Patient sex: M
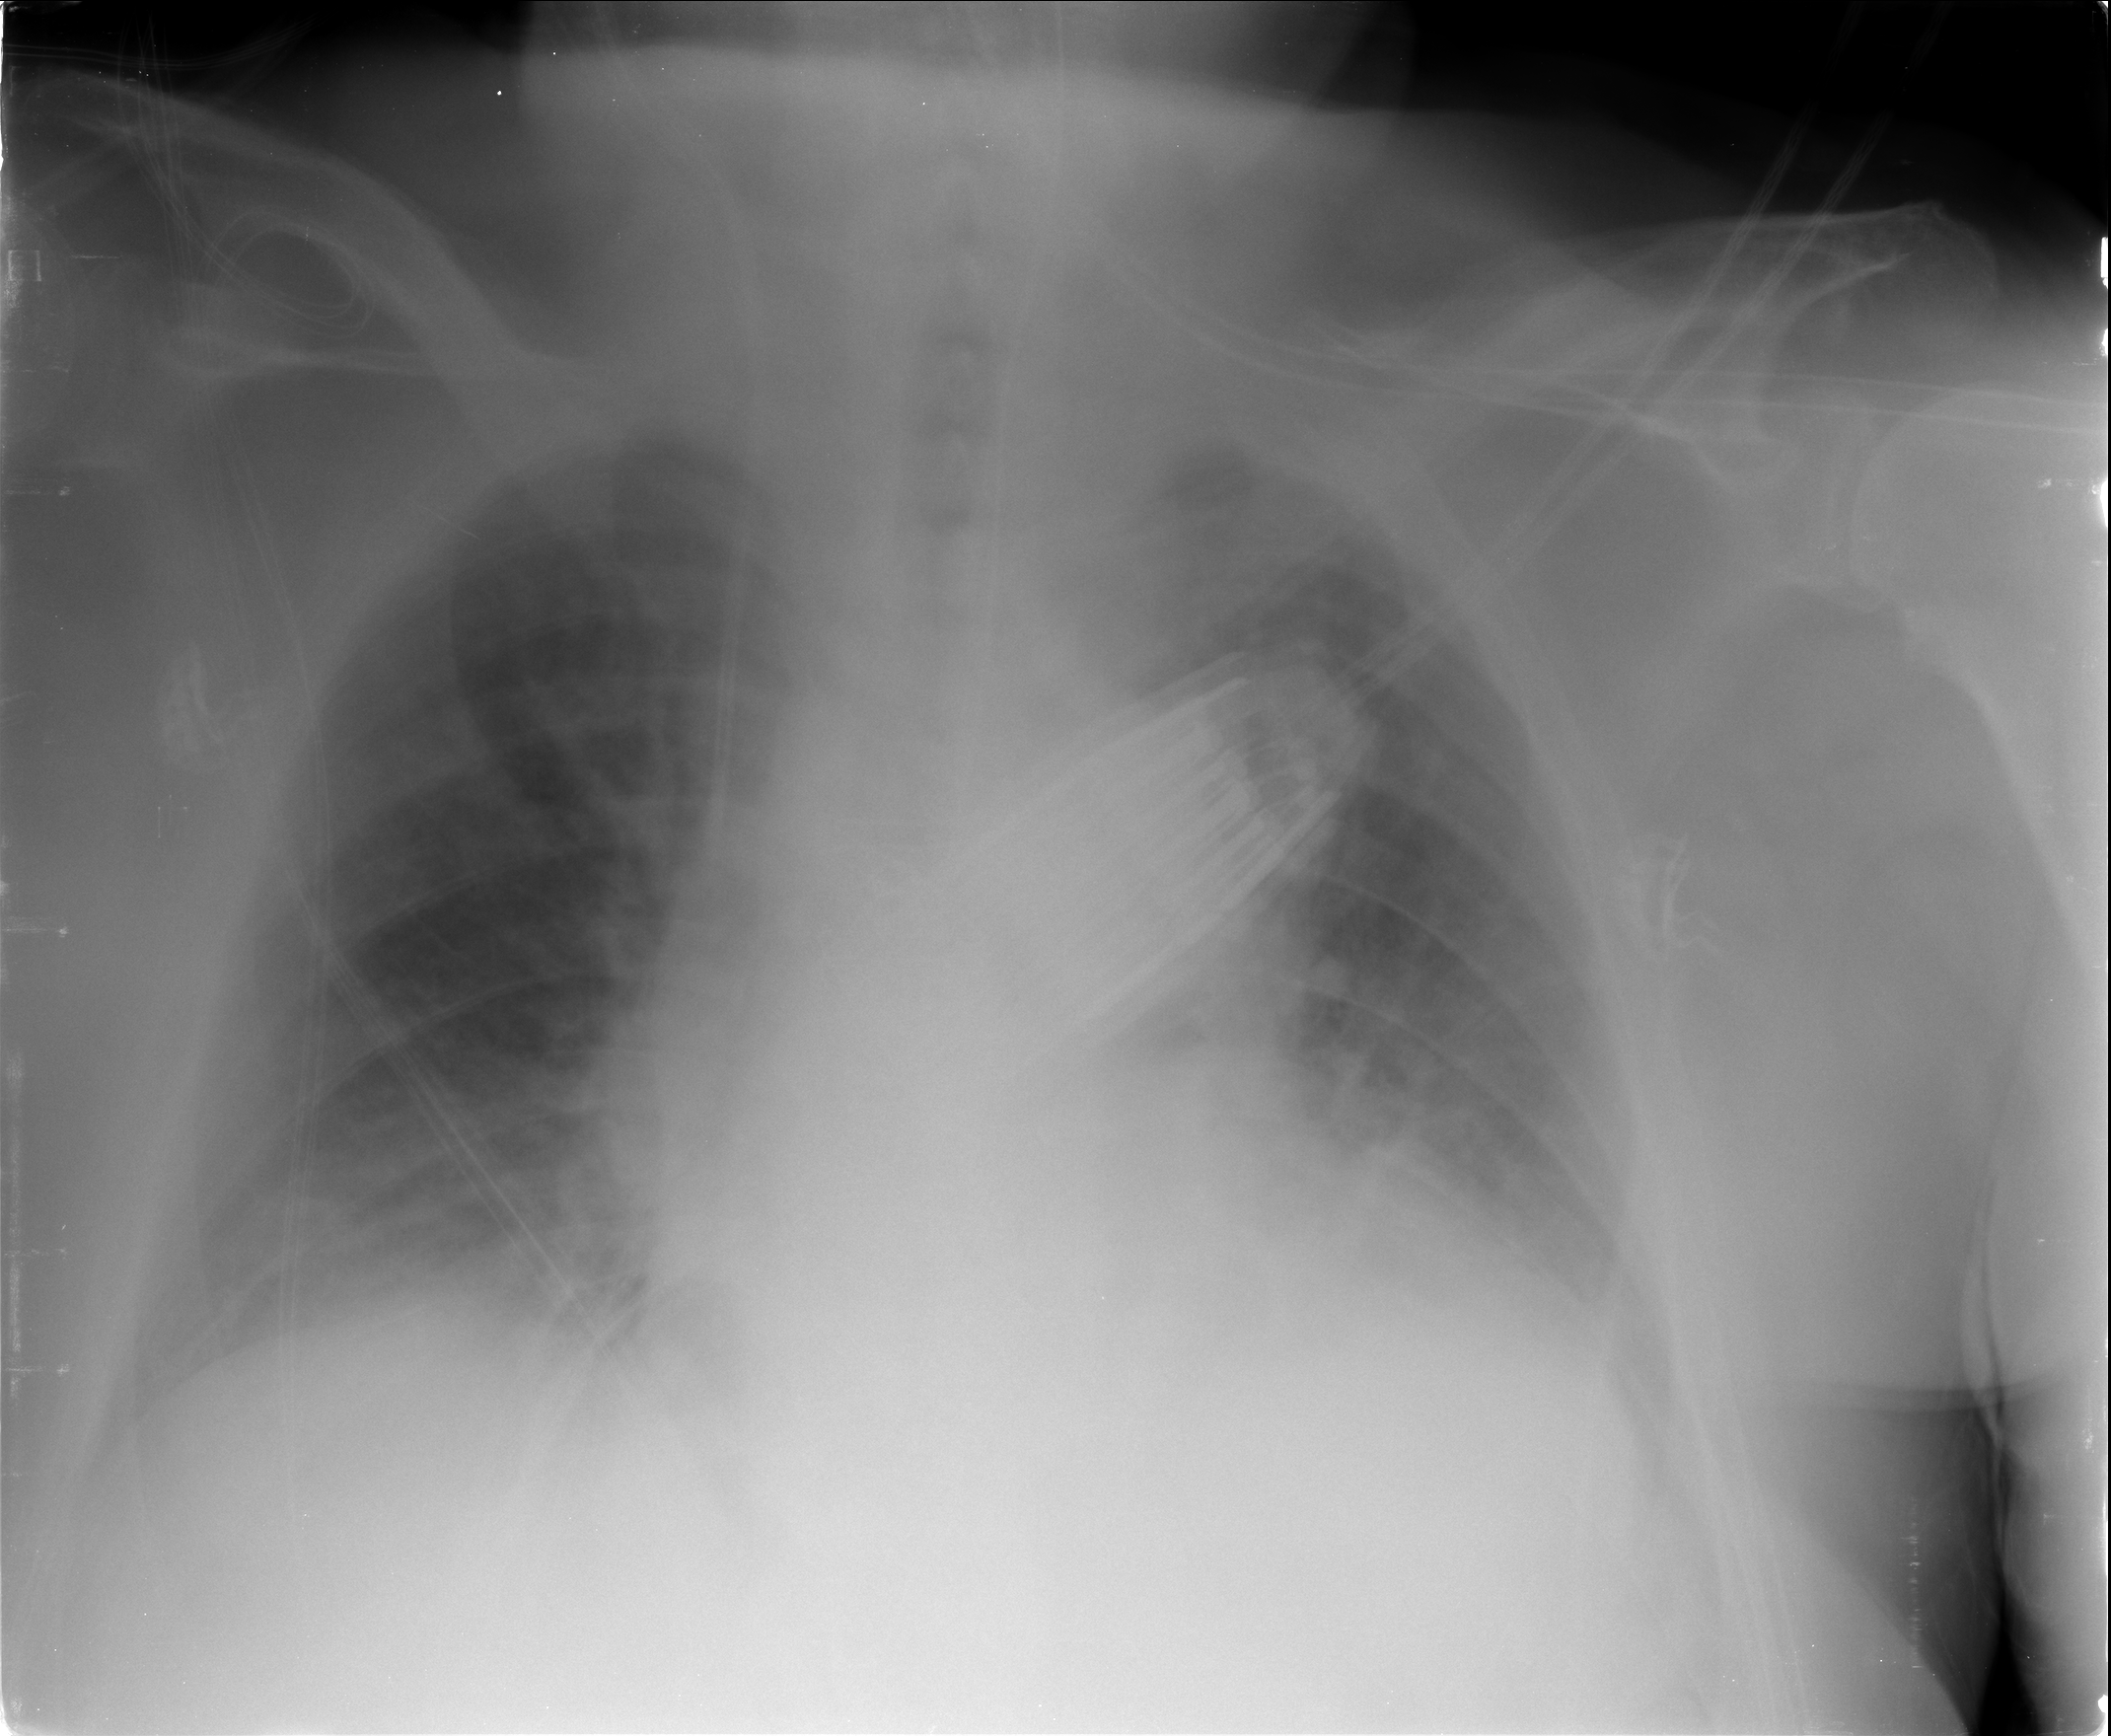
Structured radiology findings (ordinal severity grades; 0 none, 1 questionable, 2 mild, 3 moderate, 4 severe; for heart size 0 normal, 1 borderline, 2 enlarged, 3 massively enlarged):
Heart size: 0
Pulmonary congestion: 0
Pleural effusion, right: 0
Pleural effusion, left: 0
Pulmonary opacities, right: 0
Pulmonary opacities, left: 0
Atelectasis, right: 1
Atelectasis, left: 0